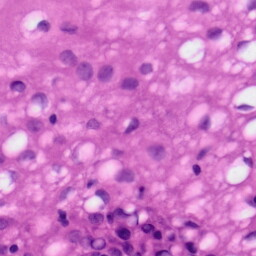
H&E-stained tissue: Tonsil